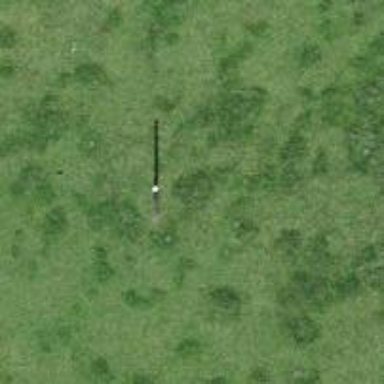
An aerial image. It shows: Power pole.